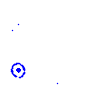
Particle: proton